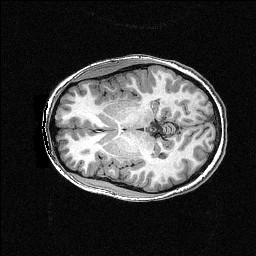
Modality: T1w
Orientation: axial
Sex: female
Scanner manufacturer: siemens
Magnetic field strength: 3 T
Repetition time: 2.3 s
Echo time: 0.00336 s